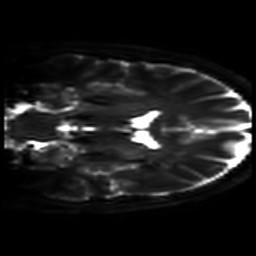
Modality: DWI
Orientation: coronal
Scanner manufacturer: philips
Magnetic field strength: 7 T
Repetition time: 9.612 s
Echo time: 0.073 s